Field crop: maize
Growth stage: 1
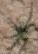
Species: salsola